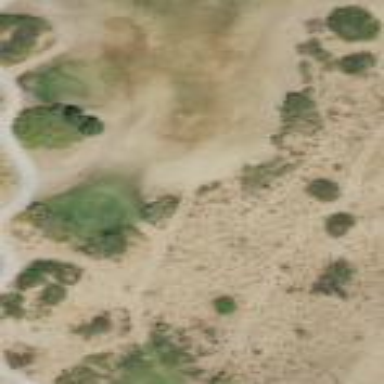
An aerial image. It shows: Golf bunker filled with sandy terrain.